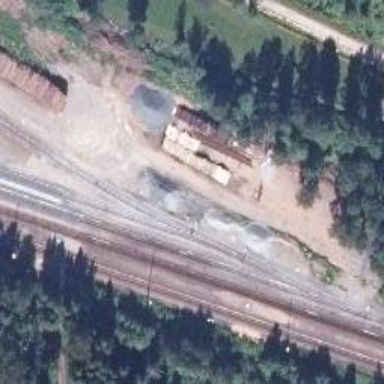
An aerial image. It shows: Wedge is used for the railway derail.